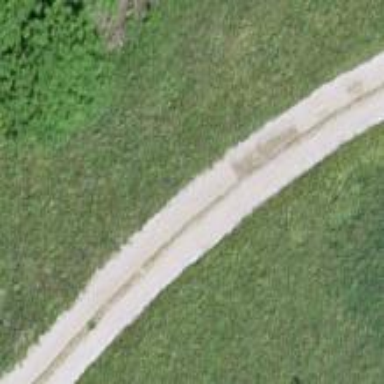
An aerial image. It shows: Service road with compacted surface.